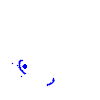
Particle: pion